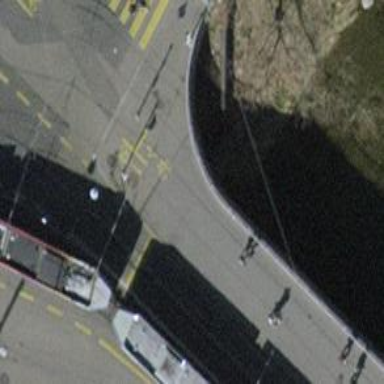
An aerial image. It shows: Sidewalk path on asphalt road that includes bridge.